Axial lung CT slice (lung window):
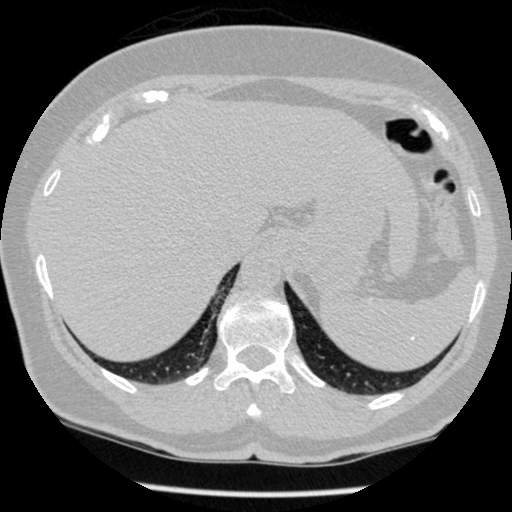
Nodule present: no